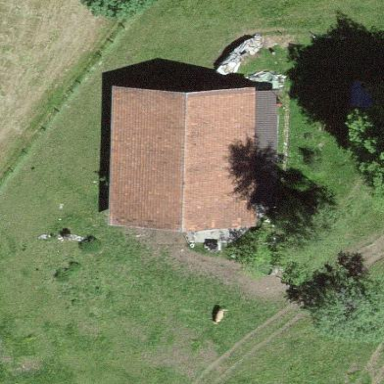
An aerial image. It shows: Gabled roof cabin.